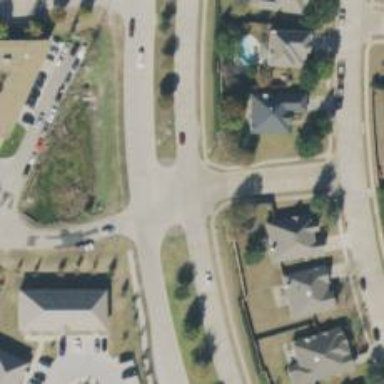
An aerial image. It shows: Secondary road with separate sidewalks.